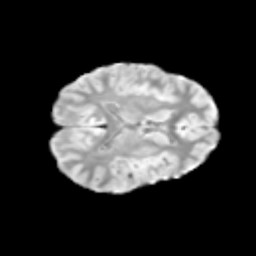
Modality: T2w
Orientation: axial
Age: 10
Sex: male
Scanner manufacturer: siemens
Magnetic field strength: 3 T
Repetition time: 3.8 s
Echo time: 0.07 s